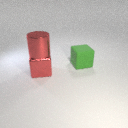
large green rubber cube to the right of large red metal cube